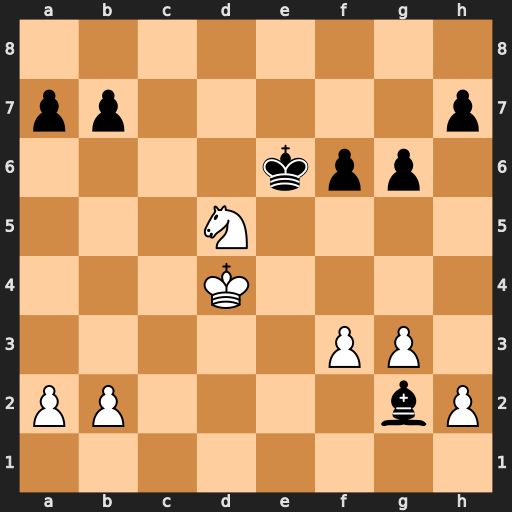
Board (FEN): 8/pp5p/4kpp1/3N4/3K4/5PP1/PP4bP/8
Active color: w
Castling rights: -
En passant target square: -
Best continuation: Nf4+ Kd6 Nxg2